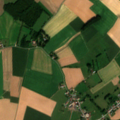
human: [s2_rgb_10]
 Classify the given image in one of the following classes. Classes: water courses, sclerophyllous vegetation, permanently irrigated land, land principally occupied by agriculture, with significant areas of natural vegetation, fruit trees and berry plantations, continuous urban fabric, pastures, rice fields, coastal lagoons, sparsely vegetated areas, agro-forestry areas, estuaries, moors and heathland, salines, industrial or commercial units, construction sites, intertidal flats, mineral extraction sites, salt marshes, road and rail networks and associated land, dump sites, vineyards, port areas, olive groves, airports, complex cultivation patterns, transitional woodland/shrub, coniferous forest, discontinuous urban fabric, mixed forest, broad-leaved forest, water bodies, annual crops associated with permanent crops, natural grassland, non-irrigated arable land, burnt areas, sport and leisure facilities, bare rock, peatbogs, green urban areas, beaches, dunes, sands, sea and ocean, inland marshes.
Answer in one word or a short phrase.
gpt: discontinuous urban fabric, non-irrigated arable land, pastures, land principally occupied by agriculture, with significant areas of natural vegetation